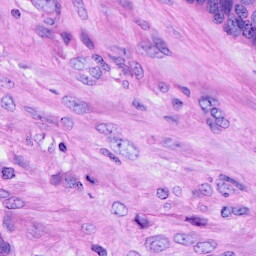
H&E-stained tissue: Ovarian